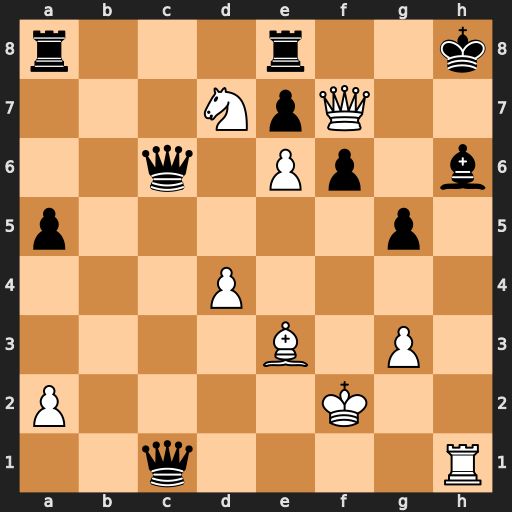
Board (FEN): r3r2k/3NpQ2/2q1Pp1b/p5p1/3P4/4B1P1/P4K2/2q4R
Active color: w
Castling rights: -
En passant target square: -
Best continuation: Rxh6#